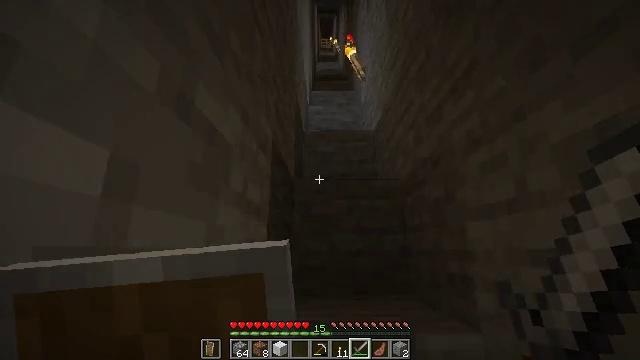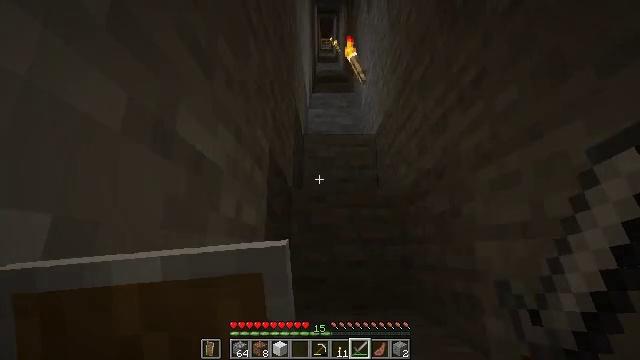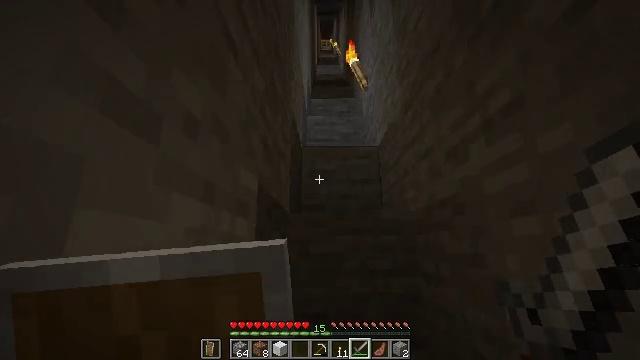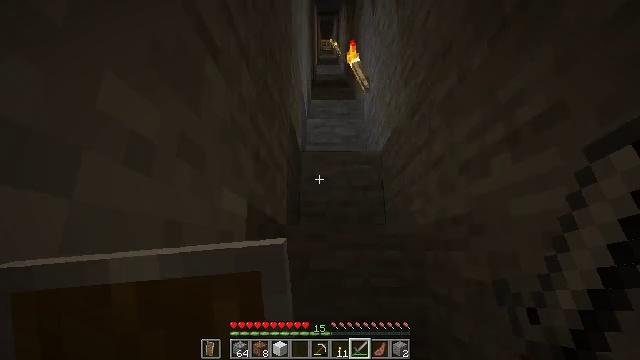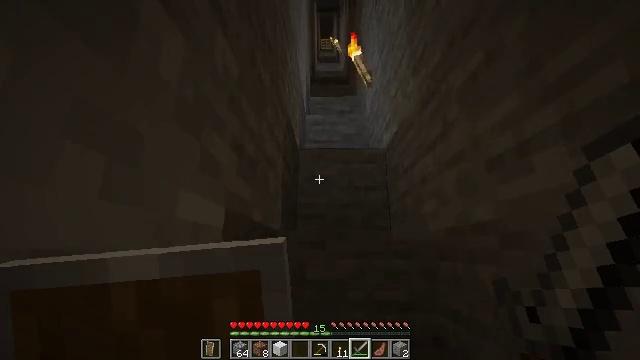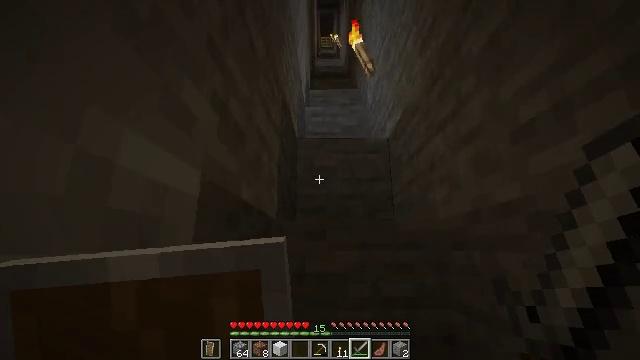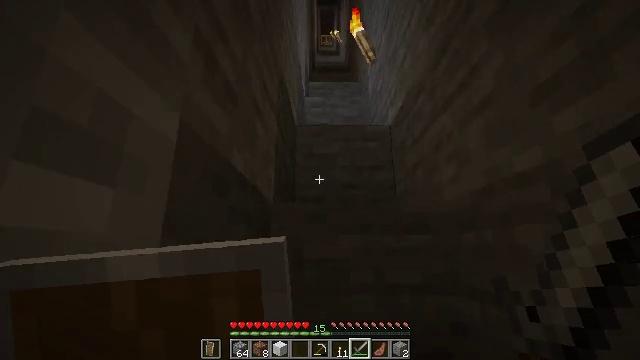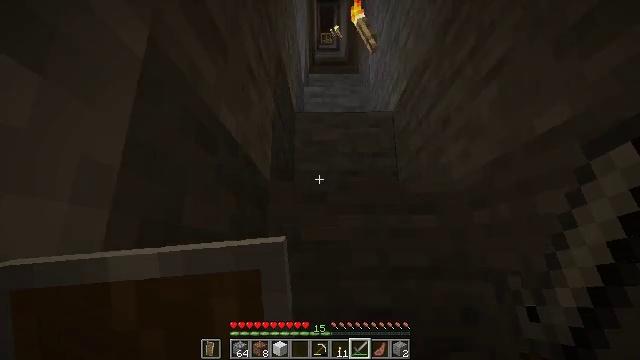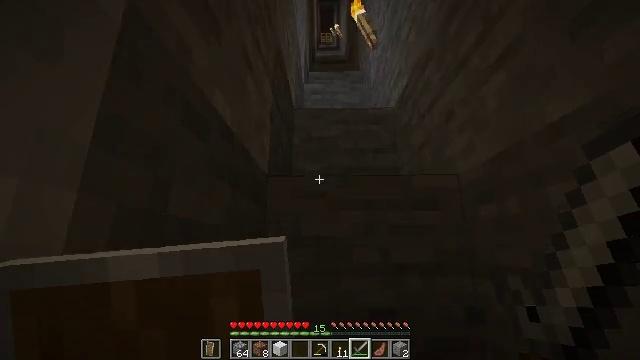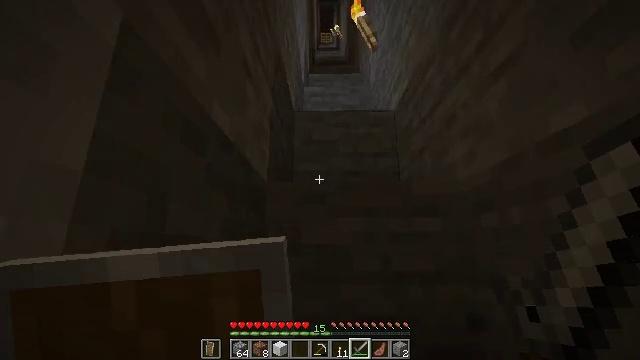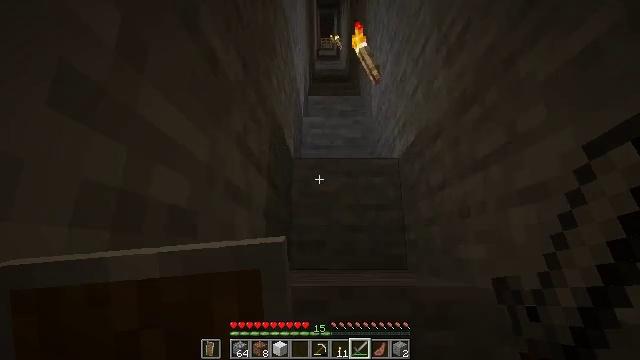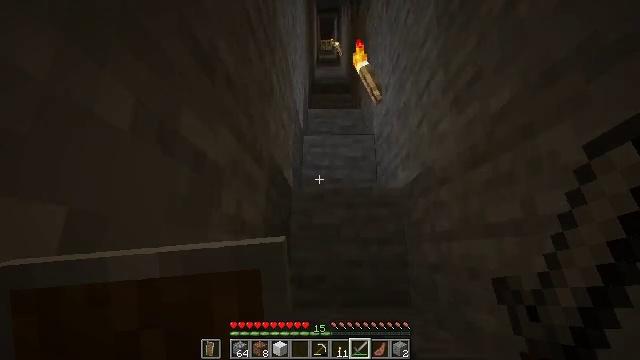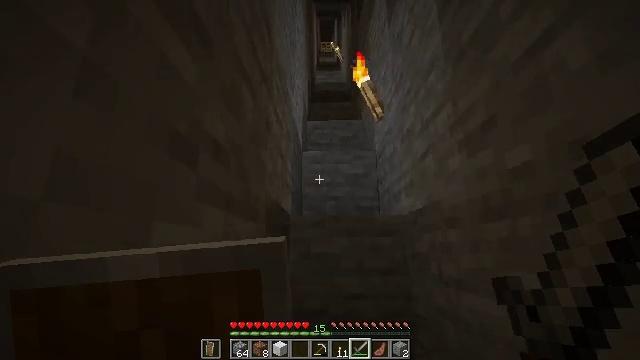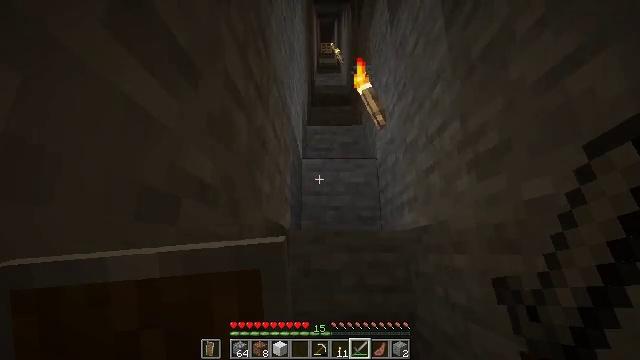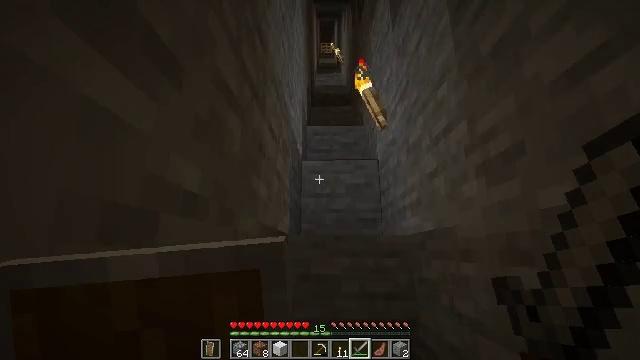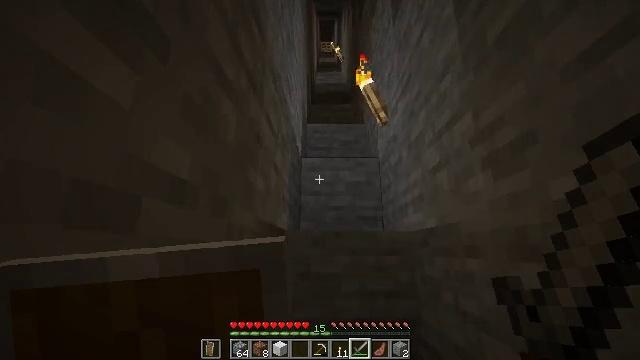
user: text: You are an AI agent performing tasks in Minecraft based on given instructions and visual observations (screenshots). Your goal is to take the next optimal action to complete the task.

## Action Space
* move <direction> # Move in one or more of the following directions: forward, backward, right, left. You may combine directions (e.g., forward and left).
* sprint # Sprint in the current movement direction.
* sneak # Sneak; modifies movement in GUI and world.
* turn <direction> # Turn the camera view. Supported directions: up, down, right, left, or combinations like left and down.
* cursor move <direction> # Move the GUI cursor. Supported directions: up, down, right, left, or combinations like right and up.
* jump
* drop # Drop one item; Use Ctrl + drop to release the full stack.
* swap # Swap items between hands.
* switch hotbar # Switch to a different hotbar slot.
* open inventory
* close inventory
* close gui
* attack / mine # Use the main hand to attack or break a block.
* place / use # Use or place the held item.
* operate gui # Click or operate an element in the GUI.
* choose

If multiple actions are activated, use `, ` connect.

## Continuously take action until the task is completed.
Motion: motion action
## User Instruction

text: Kill mobs in the water.
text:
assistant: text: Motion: move forward, jump
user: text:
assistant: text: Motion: move forward, jump
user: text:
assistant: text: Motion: move forward, jump
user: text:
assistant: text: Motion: move forward, jump
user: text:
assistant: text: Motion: move forward, jump
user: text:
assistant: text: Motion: move forward, jump
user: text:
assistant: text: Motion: move forward, jump
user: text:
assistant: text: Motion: move forward, jump
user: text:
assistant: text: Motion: move forward, jump
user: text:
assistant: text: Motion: move forward, jump
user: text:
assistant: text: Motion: move forward, jump
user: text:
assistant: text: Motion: move forward, jump
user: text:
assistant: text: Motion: move forward, jump
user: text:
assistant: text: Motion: move forward, jump
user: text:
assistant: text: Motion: move forward, jump
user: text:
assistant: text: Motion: move forward, jump
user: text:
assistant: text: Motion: move forward, jump
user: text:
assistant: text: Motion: move forward, jump
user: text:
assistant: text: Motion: move forward and move right, jump
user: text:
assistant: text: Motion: move forward and move right, jump
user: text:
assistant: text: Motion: move forward and move right, jump
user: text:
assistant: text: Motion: move forward, jump
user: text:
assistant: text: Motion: move forward, jump
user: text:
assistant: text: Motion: move forward, jump
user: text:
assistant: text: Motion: move forward, jump
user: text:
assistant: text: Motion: move forward, jump
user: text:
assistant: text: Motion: move forward, jump
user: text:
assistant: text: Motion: move forward and move left, jump
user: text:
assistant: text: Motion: move forward and move left, jump
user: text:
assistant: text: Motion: move forward and move left, jump